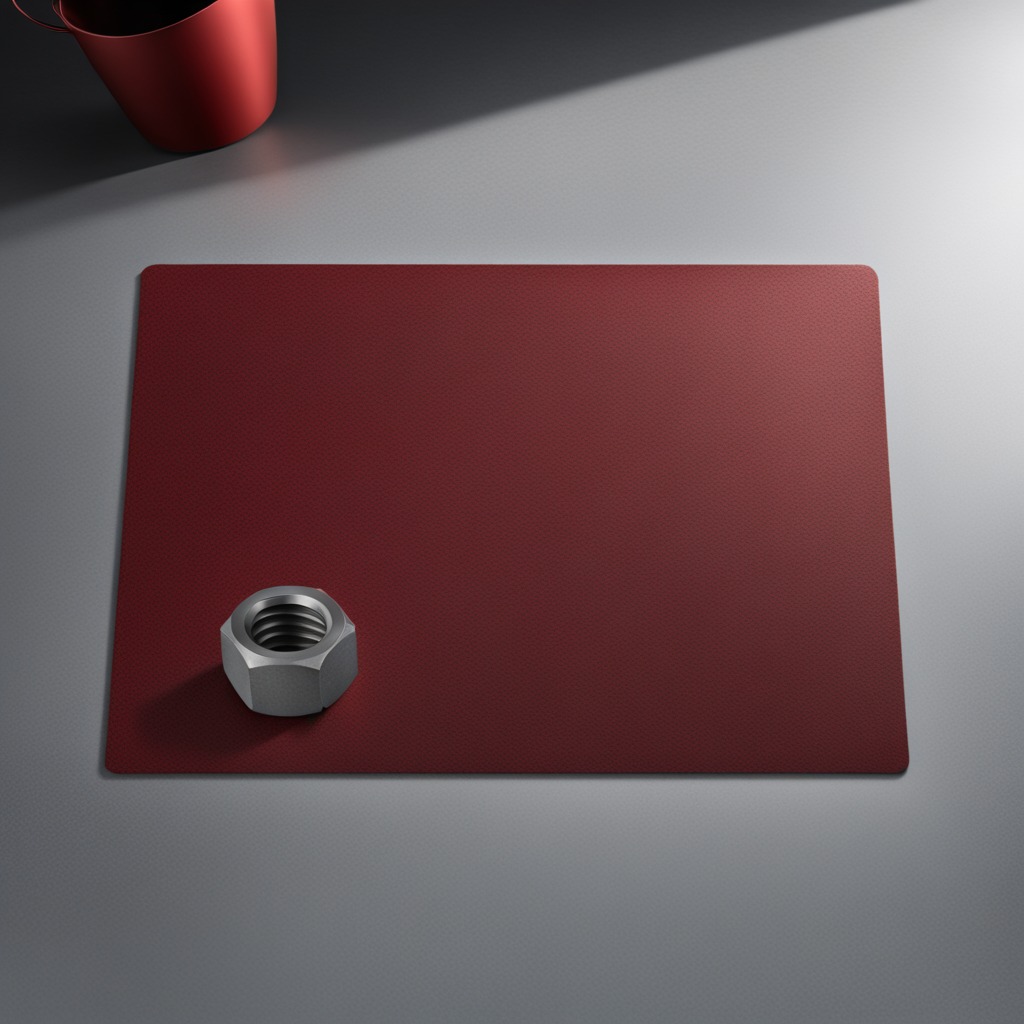
A metal nut is lying on a clean granite tabletop beneath a red rubber mat inside a workshop under bright overhead lighting crisp shadows high clarity worn but beneath the mat.